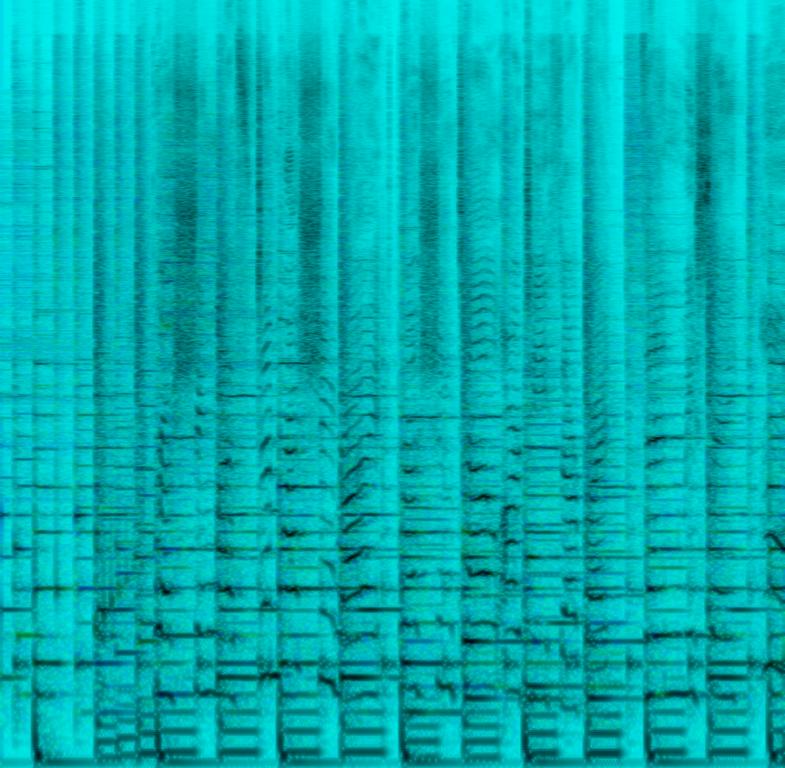
The Children song features a mellow kid vocal singing over groovy bass, punchy kick and snare hits, shimmering hi hats, shimmering bells melody, plucked strings melody and wide keys melody. It sounds happy, joyful and fun - like something kids would listen to.